Question: I'm having a bit of trouble getting my table to fill the remaining space within a floated element. This is what I'm trying to achieve:

And this is what I have so far:
'''
<div class="parent">
<div class="left">
</div>
<div class="right">
<table>
<tr>
<td>1</td>
<td>2</td>
</tr>
</table>
</div>
</div>
'''
'''
.parent {
height: auto;
overflow: hidden;
}
.left {
width: 125px;
background: blue;
float: left;
height: 100px;
}
.right {
background: red;
height: 100px;
}
table {
background: green;
/*width: 100%;*/
}
'''
I tried 'width: 100%' but that doesn't take into account the left-floated element and the table gets hidden outside the container. I also tried 'display: block' but that causes the '<td>' to no longer function as they would if they were inside a table.
<URL>
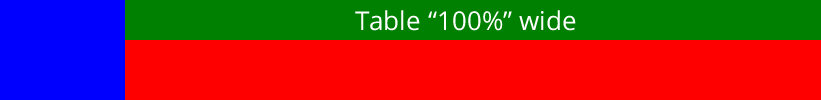
Answer: As you are 'float'ing your '.left' div with the fixed 'width' you can use a combination of the 'overflow:auto' and 'width:auto' (default value) to expand your '.right' div. Also uncomment 'width:100%' to make table take the full width of the '.right' div:
'''
.right {
overflow:auto;
}
table {
width: 100%;
}
'''
<URL>